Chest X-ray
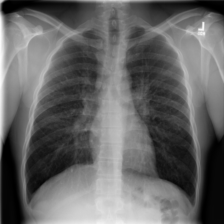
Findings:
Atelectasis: negative
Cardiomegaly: negative
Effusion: negative
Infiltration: negative
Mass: negative
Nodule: negative
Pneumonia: negative
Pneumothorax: negative
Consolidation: negative
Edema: negative
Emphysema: negative
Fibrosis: negative
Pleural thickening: negative
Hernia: negative